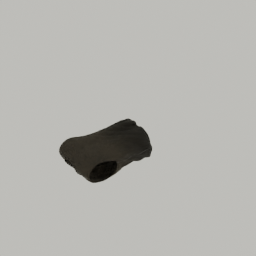
Label: people